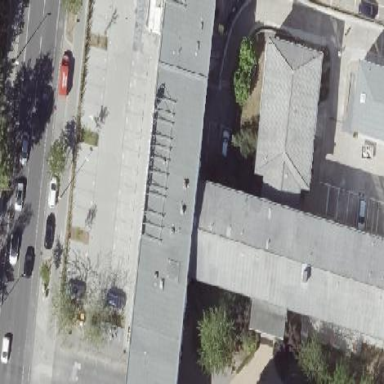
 functioning as healthcare center clinic."